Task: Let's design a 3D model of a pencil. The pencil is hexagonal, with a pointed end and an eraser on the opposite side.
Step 81:
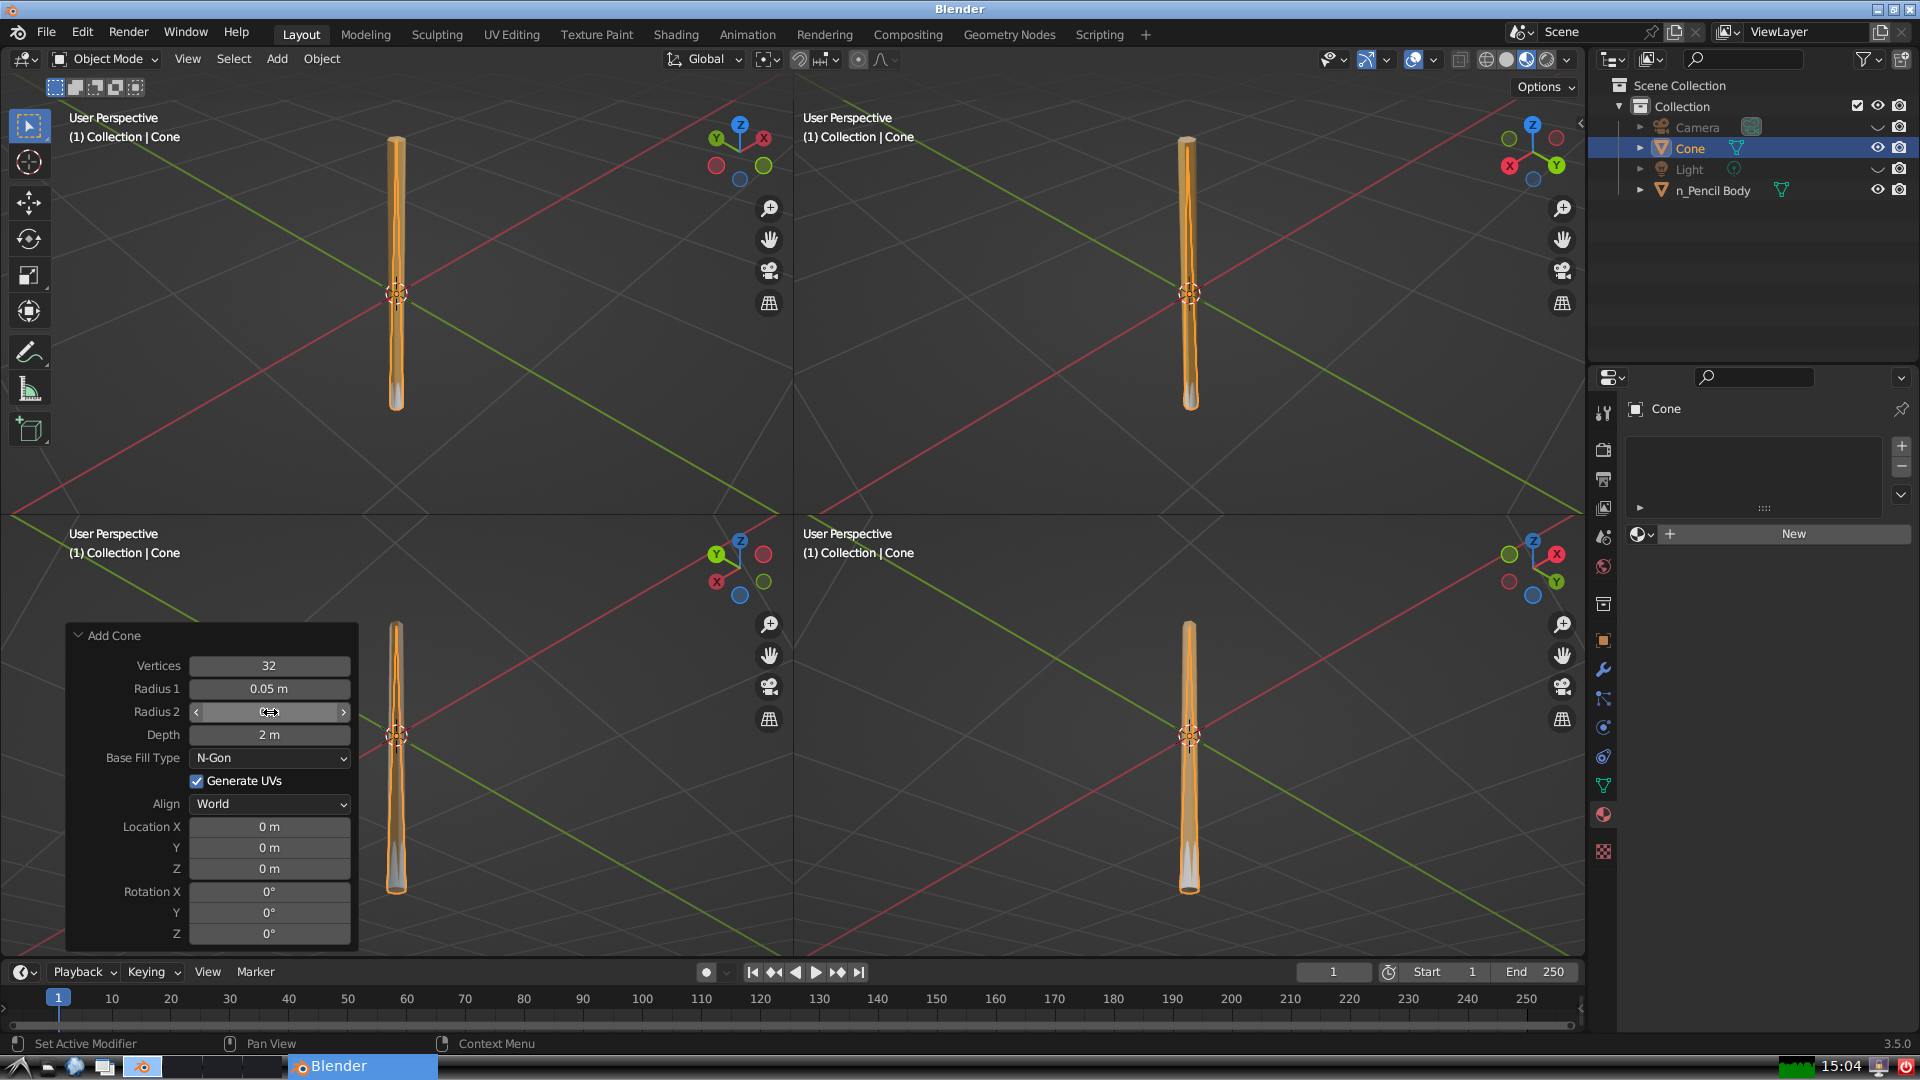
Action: click: no